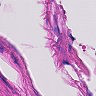
Metastatic tissue present: no